【题型】填空题　【知识点】解析几何　【难度】easy
已知正实数$a,b$满足$3a+2b=6$，则$b+\sqrt{a^2+b^2-2b+1}$的最小值为$\underline{\quad\quad}$．
【解答】
【答案】$\frac{29}{13}$

【分析】利用代数式和几何图形的关系，将问题转化为距离之和的最小值即可求解．

【详解】设直线$3x+2y=6$，点$P(a,b)$在直线$3x+2y=6$上，且在第一象限，

设点$A(0,1)$,$M(a,0)$，

所以$b+\sqrt{a^2+b^2-2b+1}=b+\sqrt{a^2+(b-1)^2}=PM+PA$，

如图所示，

点$A$关于直线$3x+2y=6$对称的点设为$B(m,n)$，

则有
\[
\begin{cases}
\frac{n-1}{m}=\frac{2}{3} \\
\frac{3m}{2}+n+1=6
\end{cases}
\quad\text{解得}\quad
\begin{cases}
m=\frac{24}{13} \\
n=\frac{29}{13}
\end{cases},
\]

所以$PM+PA=PM+PB$，由图可知，当$B,P,M$在直线$x=\frac{24}{13}$时，

$PM+PB$最小，最小值为$n=\frac{29}{13}$，

即$b+\sqrt{a^2+b^2-2b+1}$的最小值为$\frac{29}{13}$，

故答案为：$\frac{29}{13}$．
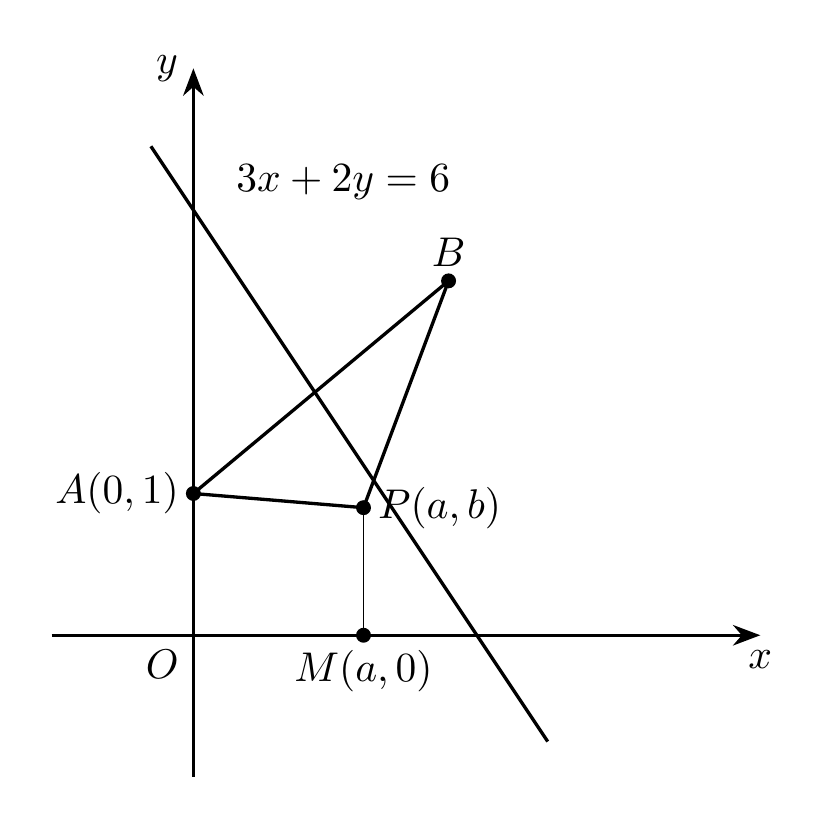